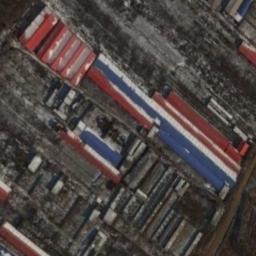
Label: industrial_area